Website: lowes
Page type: customer-info-address
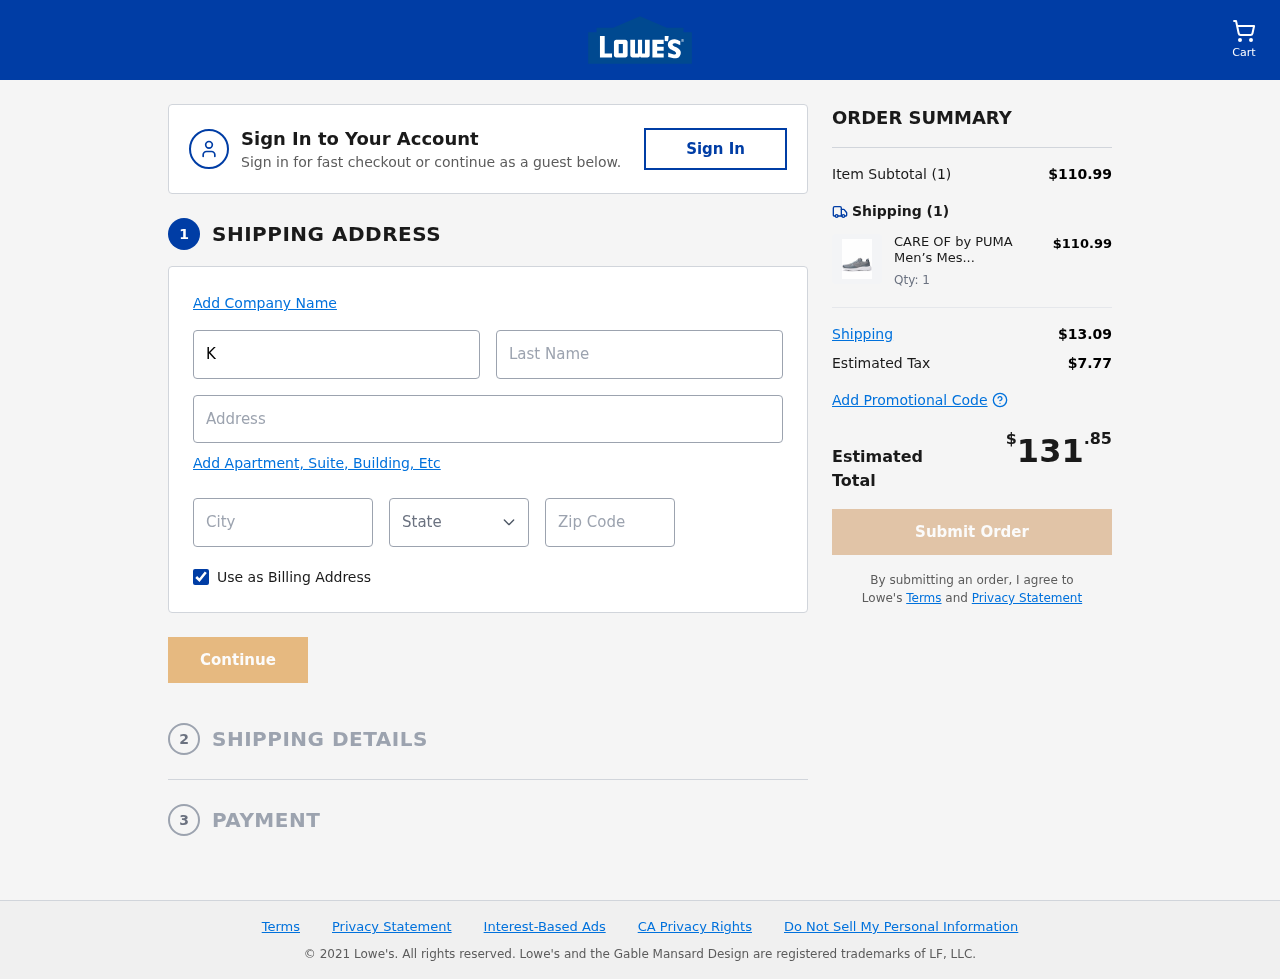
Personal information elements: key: PII_CITY
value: Jenniferburgh
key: PII_FIRSTNAME
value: Kevin
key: PII_LASTNAME
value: Jordan
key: PII_POSTCODE
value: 24430
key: PII_STATE_ABBR
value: WI
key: PII_STREET
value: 3352 Brown Rue
Product elements: key: PRODUCT1_NAME
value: CARE OF by PUMA Men’s Mesh Low-Top Trainers, Grey, US 11
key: PRODUCT1_PRICE
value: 110.99
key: PRODUCT1_QUANTITY
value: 1
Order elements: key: ORDER_NUM_ITEMS
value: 1
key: ORDER_SUBTOTAL
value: $110.99
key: ORDER_NUM_ITEMS2
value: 1
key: ORDER_SHIPPING_COST
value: $13.09
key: ORDER_TAX
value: $7.77
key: ORDER_TOTAL
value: $131.85